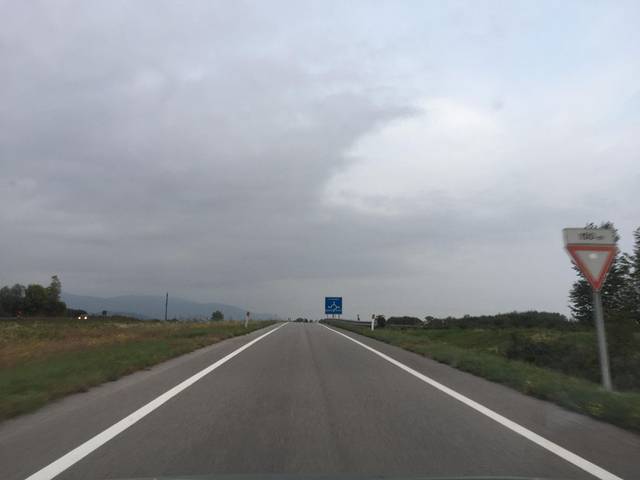
Region: Italy
Coordinates: 46.153, 12.688